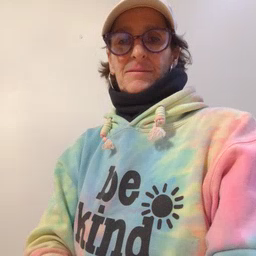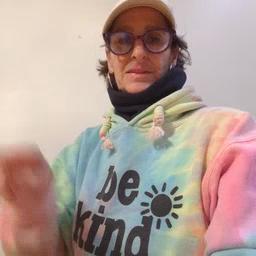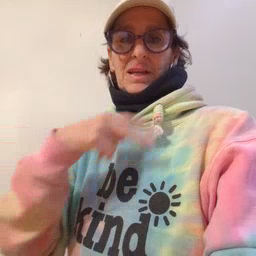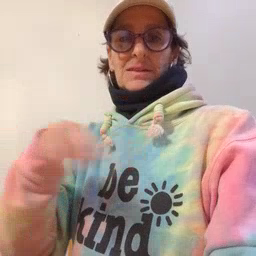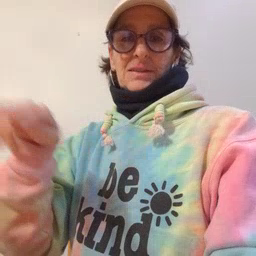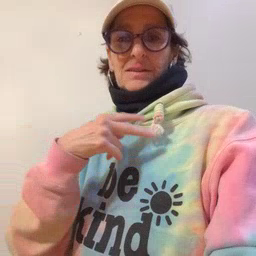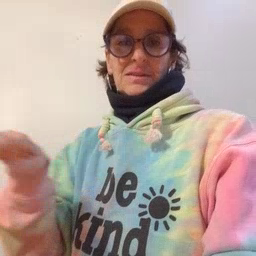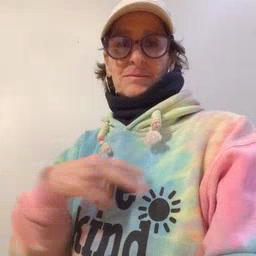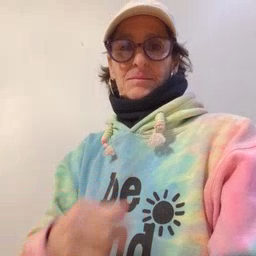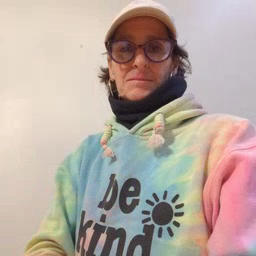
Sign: dance